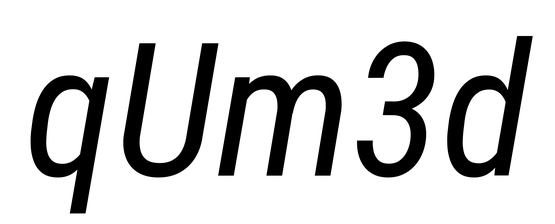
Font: Roboto-Italic_Condensed_Italic